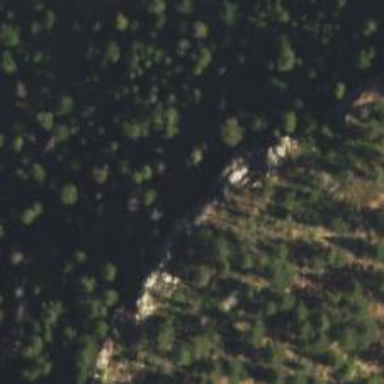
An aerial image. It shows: Crag suitable for climbing located by cliff.